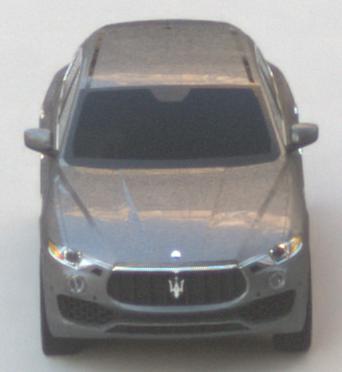
Make: Maserati
Model: Levante GT Hybrid
Detailed model: Levante
Model produced from: 2021/07
Model produced until: 2022/10
Doors: 4
Color: gray
Road condition: dry road
Daytime: sunrise or sunset
Contrast: low contrast